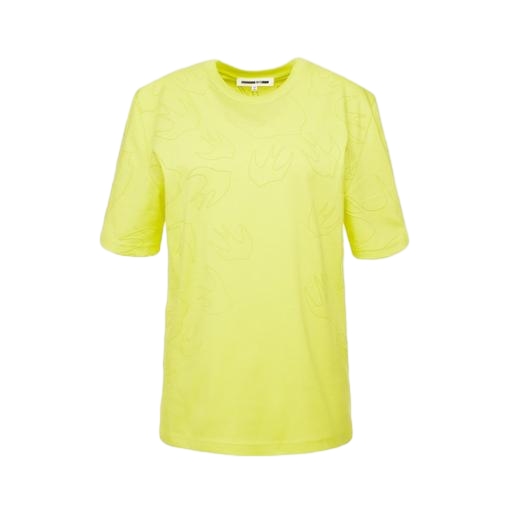
lime green t-shirt, yellow tee, yellow graphic tee, white background